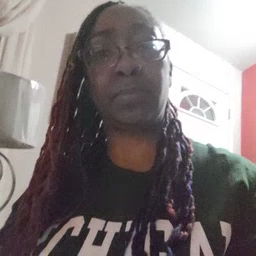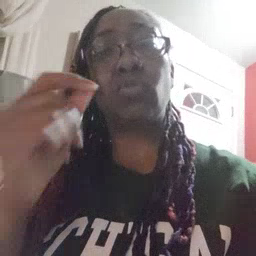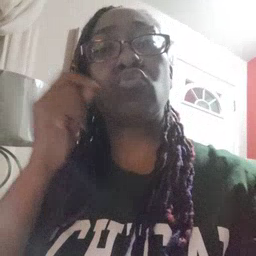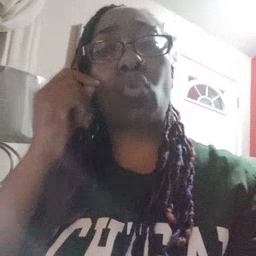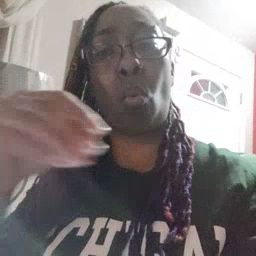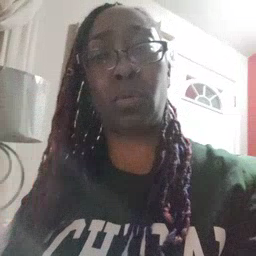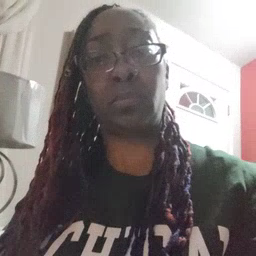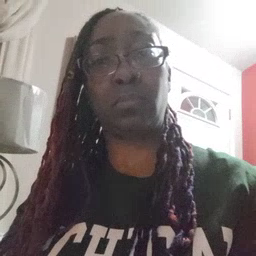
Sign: store